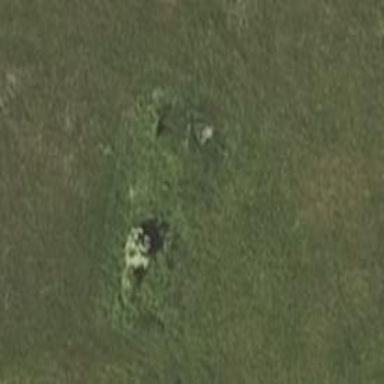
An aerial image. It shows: Shelter that serves as hunting stand.